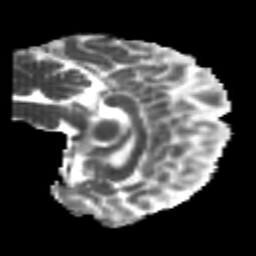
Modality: MD
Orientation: sagittal
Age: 25
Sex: female
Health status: healthy
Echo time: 0.074 s